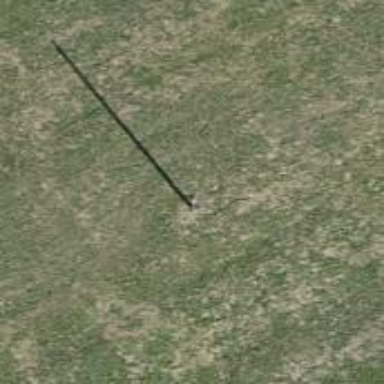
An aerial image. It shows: Power pole.